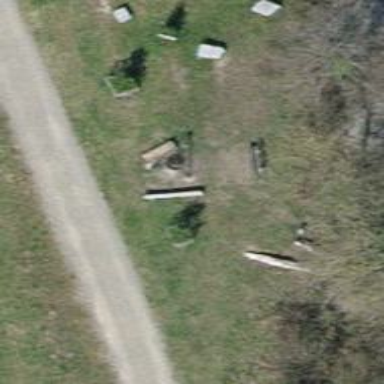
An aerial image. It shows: Bench for seating.